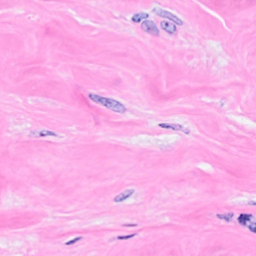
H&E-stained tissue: Breast